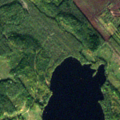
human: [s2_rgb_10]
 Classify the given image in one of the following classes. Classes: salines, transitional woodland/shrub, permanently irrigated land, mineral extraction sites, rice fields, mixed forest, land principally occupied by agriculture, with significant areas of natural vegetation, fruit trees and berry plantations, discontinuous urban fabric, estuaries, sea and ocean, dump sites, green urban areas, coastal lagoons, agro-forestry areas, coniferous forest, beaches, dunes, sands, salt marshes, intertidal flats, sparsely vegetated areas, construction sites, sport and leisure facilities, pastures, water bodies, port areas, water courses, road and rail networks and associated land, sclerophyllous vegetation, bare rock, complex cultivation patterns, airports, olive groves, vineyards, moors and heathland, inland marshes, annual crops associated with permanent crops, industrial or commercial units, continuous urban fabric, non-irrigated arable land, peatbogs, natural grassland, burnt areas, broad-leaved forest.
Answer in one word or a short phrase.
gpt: coniferous forest, transitional woodland/shrub, peatbogs, water bodies